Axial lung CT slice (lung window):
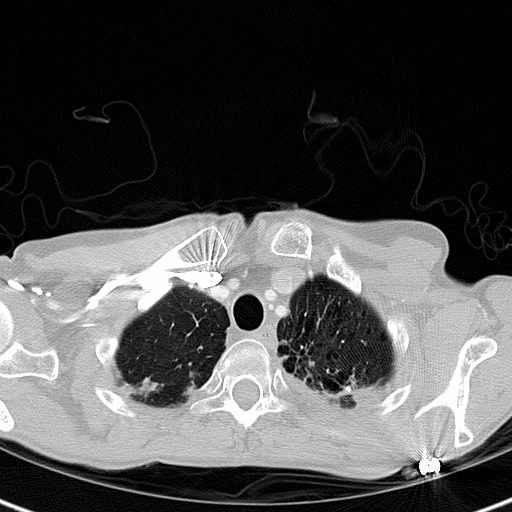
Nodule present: no